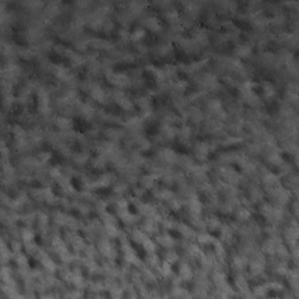
Label: non_frost